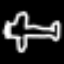
Label: airplane